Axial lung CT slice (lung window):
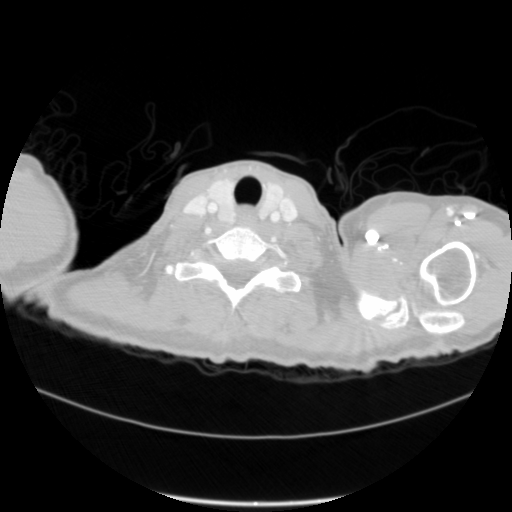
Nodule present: no